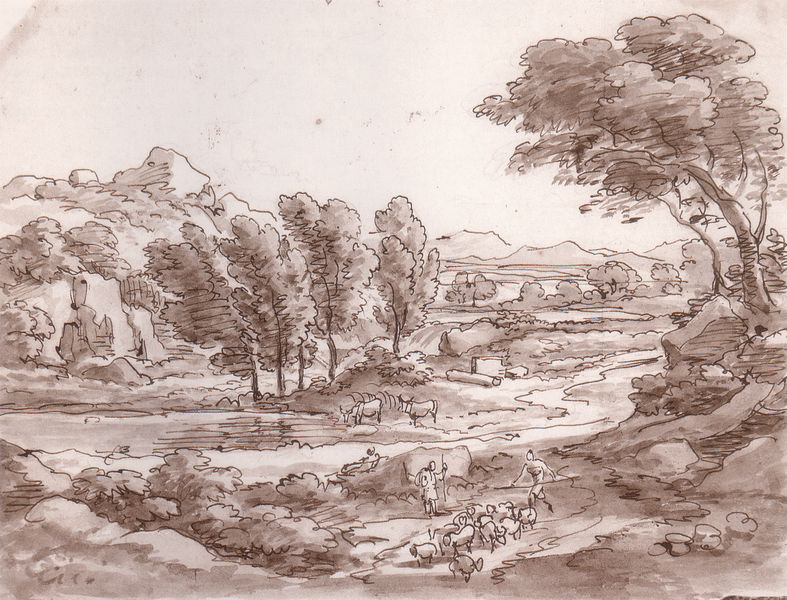
Titel: Ideallandschaft
Künstler: Johann Christian Reinhart
Standort: Schweinfurt
Institution: Städtische Sammlungen
Schlagwörter: baum, berg, feder, felsen, himmel, laub, mann, wasser, weiß, aquarell, bäume, fluss, landschaft, menschen, see, teich, braun, frau, grau, hintergrund, holz, männer, skizze, vordergrund, zeichnung, tiere, weg, beige, steine, bach, ebene, ferne, hügel, kühe, natur, vieh, weite, wind, büsche, gewässer, sträucher, pflanzen, tal, wald, anhöhe, bauern, stab, berge, fels, gebirge, herde, kuh, rind, geröll, sepia, sturm, laviert, tusche, rinder, schaf, wasserlauf, lichtung, bleistift, tinte, tränke, hörner, tränken, schafe, stiere, hirte, hirten, hüten, schäfer, schraffierung, federzeichnung, felden, vorstudie, schraffierungen, büffel, bege, hirt, viehhüter, iere